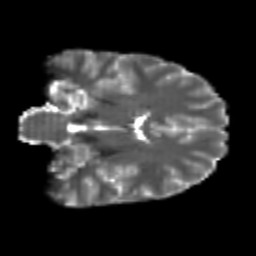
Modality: T2w
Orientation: coronal
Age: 25
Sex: male
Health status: healthy
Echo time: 0.074 s